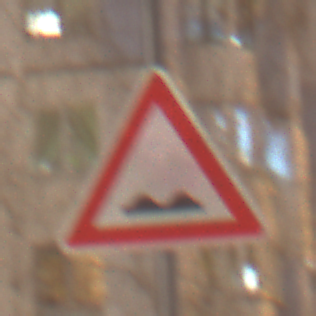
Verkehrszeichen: UnebeneFahrbahn
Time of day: Night
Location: Outdoor (Urban)
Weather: Overcast
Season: Winter
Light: Artificial